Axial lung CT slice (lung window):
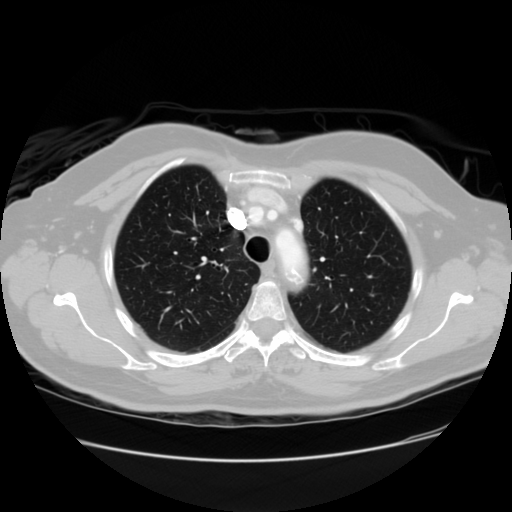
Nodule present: no